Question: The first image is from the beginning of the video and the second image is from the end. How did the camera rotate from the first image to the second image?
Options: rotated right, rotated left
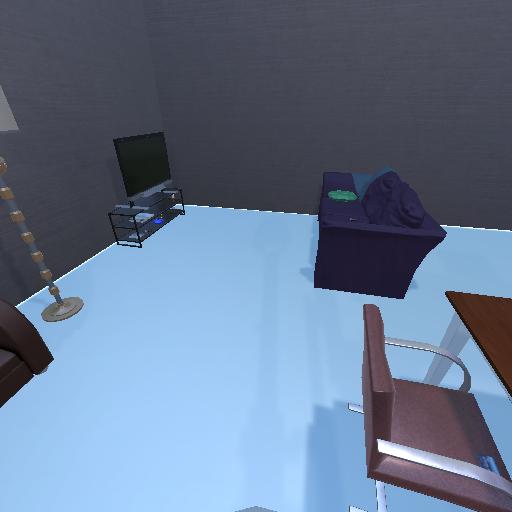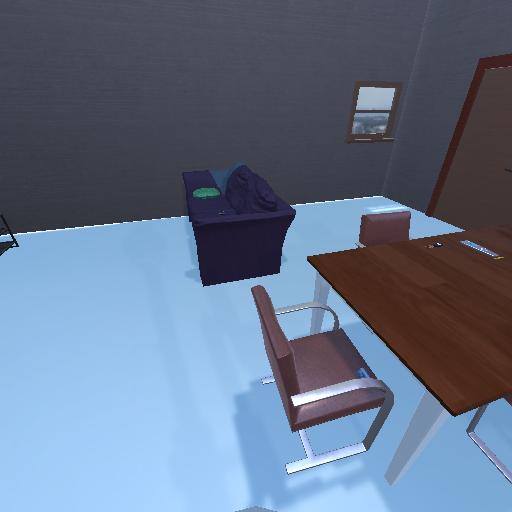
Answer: rotated right